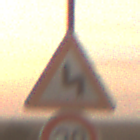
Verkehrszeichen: DoppelkurveZunaechstLinks
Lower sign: Geschwindigkeit30
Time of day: SunriseSunset
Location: Outdoor (Nature)
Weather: PartlyCloudy
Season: NotSpecified
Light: Natural